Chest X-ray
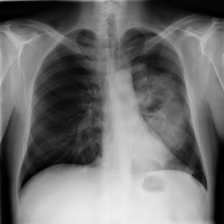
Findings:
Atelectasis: negative
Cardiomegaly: negative
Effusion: negative
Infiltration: negative
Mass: positive
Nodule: negative
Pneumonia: negative
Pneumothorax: negative
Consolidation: negative
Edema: negative
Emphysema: negative
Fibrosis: negative
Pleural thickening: negative
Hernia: negative